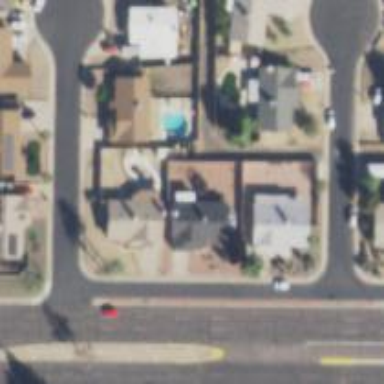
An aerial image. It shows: Alley classified as service road.